Question: I am creating a chrome extension. Basically, the if the user clicks a content menu option, I want to insert HTML format tags before and after the selected text.
The tags are being added in an event page which, after adding the format tags, fires off the new value to a content script in the 'paste' key of the message object.
The code for my content script is as follows:
'''
chrome.runtime.onMessage.addListener(handleRequest)
function handleRequest(message, sender)
{
if (message.paste!==undefined)
{
var newNode = document.createTextNode('');
newNode.innerHTML=message.paste;
var cursor = window.getSelection().getRangeAt(0);
cursor.deleteContents();
cursor.insertNode(newNode);
alert(newNode.innerHTML);
}
}
'''
I thought I was doing this correctly, because according to <URL>
> If the new node is to be added to a text Node, that Node is split at the insertion point, and the insertion occurs between the two text nodes.
However, the result of clicking the context menu option is simply the deletion whatever text was selected. The new text is never added, but no errors are printed to console.
I am aware that this will not work for stuff in input elements or text areas, right now I am just trying to get it work on regular text on the page.
The contents of the alert popup are, as expected, the selected text surrounded in formatting tags.
Can someone explain what I am doing wrong? should I not be editing the HTML of a text node? Is there some last step that I am missing to make the text appear?
## Demonstration of error:
If I highlight the title of this question, the following alert box appears(I clicked the option). Notice that the title has disappeared from the page.

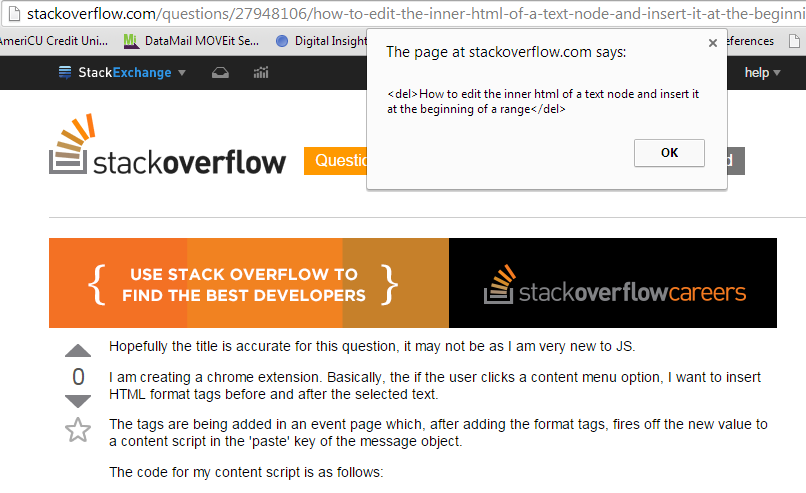
Answer: The object created by document.createTextNode('') doesn't have an innerHTML property. If you want to replace its content, you can do as follows:
'''
var newNode = document.createTextNode('');
newNode.replaceWholeText(message.paste);
'''
That looks like it will probably break the rendering if you're doing it with HTML content though, so either you'd have to get the parent container and edit its innerHTML directly, or wrap your new node in an element of some kind, if appropriate, as follows:
'''
var newNode = document.createElement('b');
newNode.innerHTML = message.paste;
'''